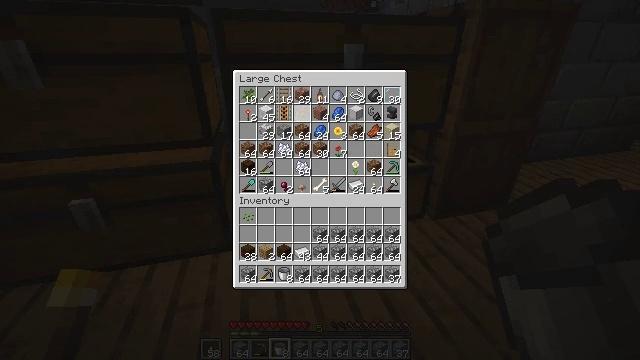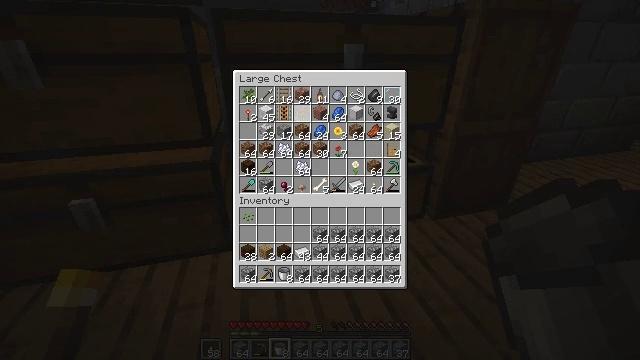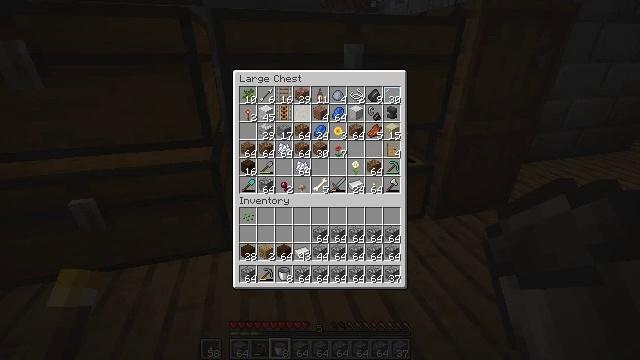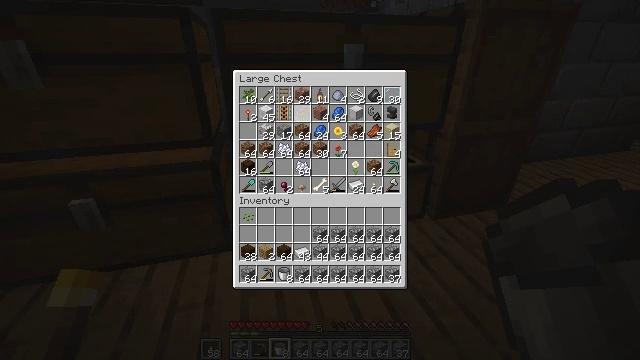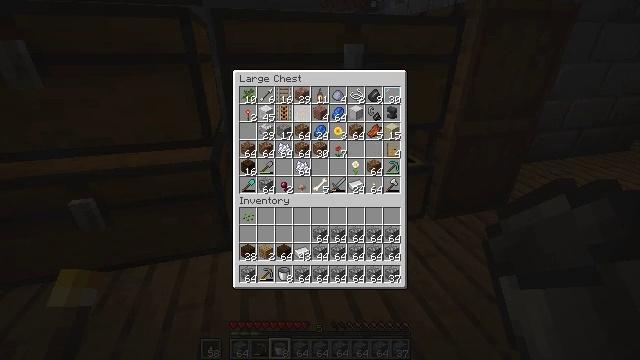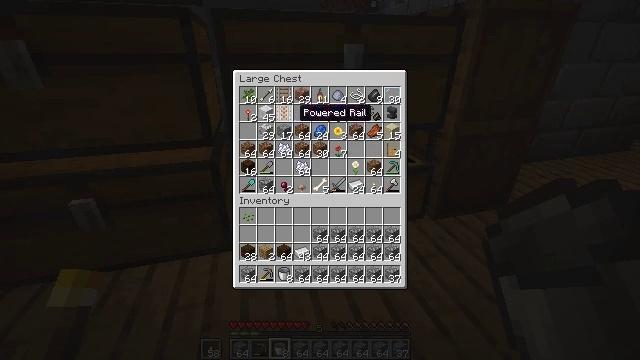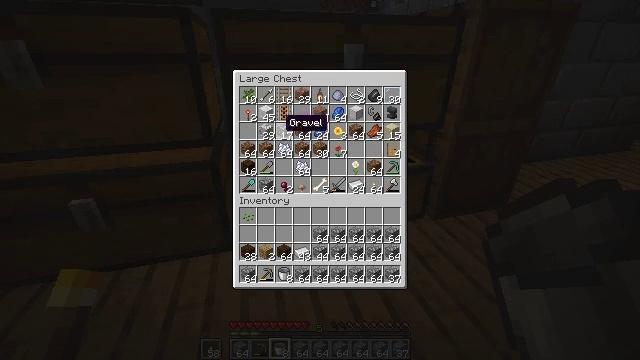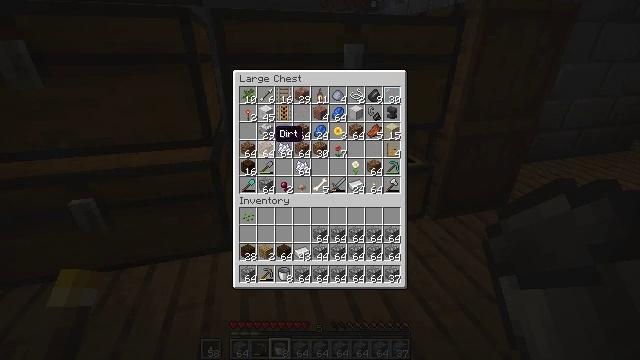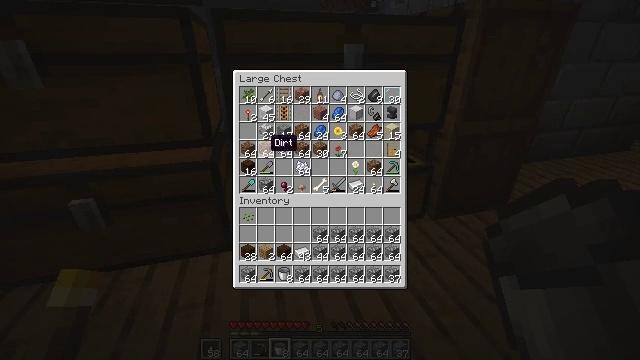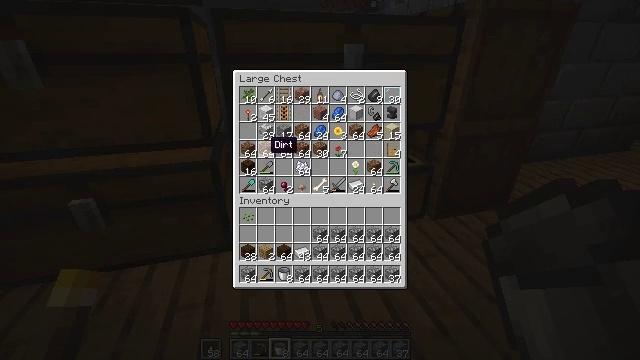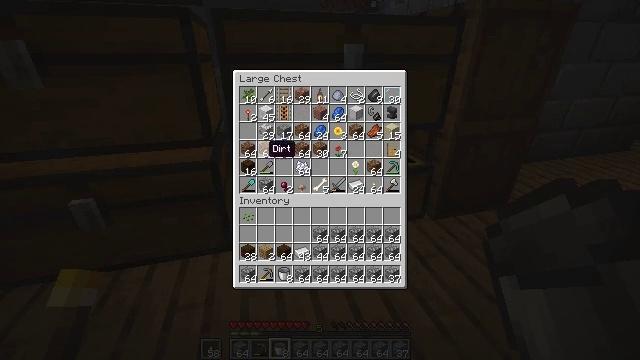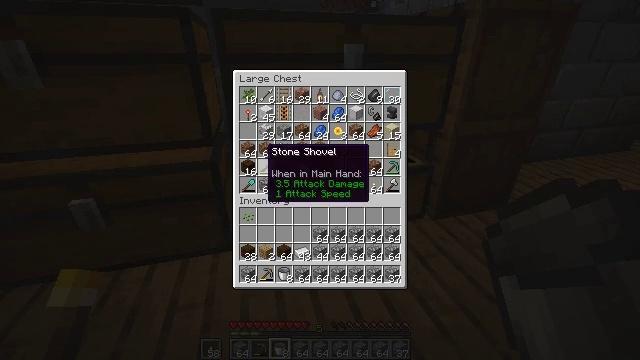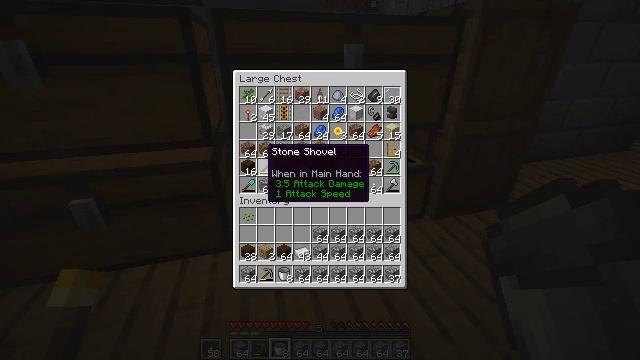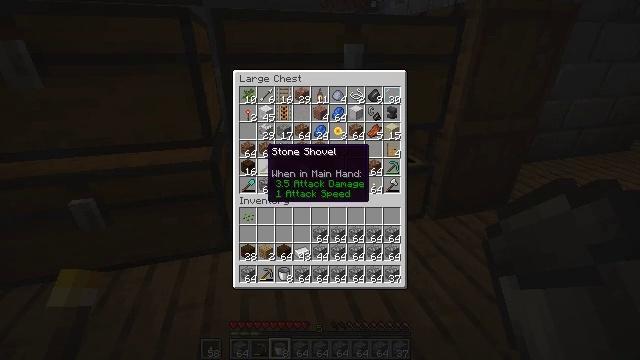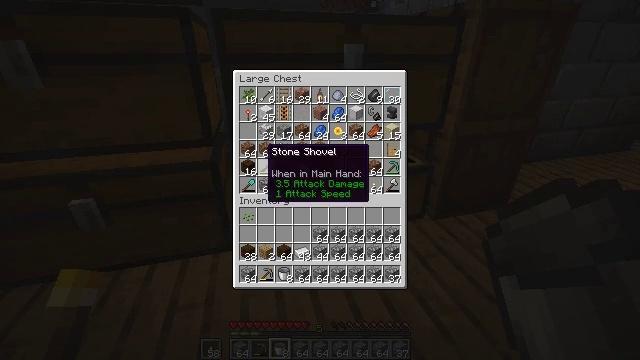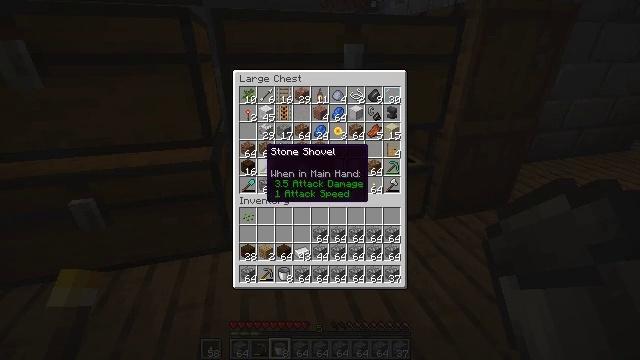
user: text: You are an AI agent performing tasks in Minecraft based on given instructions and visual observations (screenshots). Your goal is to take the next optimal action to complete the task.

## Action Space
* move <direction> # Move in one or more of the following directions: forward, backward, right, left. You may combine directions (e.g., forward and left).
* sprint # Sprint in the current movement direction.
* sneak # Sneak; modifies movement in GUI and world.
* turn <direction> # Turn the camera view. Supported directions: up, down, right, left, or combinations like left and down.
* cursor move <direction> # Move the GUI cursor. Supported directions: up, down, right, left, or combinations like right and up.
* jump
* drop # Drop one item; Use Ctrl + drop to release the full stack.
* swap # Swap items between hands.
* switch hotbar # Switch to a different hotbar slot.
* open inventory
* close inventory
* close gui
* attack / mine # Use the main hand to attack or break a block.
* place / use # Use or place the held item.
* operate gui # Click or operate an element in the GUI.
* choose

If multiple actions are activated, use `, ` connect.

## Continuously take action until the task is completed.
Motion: motion action
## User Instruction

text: Craft a dark oak trapdoor in the crafting table.
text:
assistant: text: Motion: sneak
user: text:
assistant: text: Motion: sneak
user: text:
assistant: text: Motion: sneak
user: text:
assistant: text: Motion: sneak
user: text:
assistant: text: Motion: sneak, cursor move down
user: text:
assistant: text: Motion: sneak, cursor move left and down
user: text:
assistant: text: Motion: sneak, cursor move left and down
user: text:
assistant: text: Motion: sneak, cursor move down
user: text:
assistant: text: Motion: sneak
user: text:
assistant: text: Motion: sneak
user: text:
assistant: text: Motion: sneak
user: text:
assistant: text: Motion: sneak
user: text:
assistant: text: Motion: sneak
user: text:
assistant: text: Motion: sneak
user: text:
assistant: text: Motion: sneak
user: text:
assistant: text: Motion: sneak
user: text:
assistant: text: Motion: sneak
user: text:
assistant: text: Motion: sneak
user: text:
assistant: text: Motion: sneak
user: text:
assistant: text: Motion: sneak
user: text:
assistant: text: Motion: sneak
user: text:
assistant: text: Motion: sneak
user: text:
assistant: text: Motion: sneak
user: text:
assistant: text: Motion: sneak
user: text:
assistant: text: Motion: sneak
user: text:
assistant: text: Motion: sneak
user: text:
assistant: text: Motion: sneak, operate gui
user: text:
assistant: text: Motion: sneak, operate gui
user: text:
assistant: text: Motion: sneak, operate gui
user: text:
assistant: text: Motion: sneak